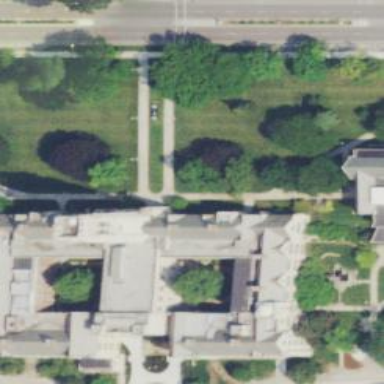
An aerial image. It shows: View of university building.